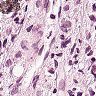
Metastatic tissue present: yes